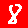
Digit: 8